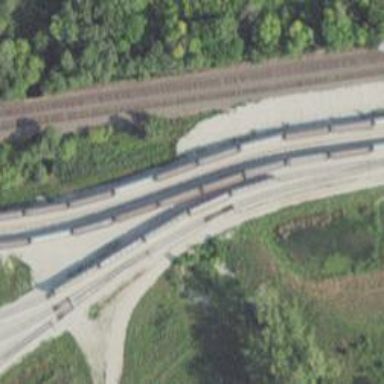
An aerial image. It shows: Railway yard used for servicing trains.